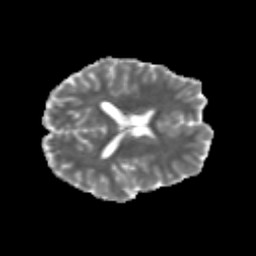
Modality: MD
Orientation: axial
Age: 20
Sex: male
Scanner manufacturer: siemens
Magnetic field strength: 3 T
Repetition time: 3.5 s
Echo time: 0.125 s